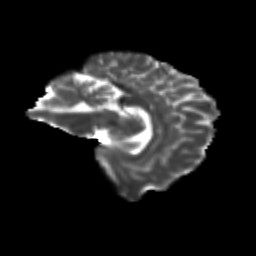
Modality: T2w
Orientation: sagittal
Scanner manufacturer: siemens
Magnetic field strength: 3 T
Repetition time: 9.2 s
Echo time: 0.084 s